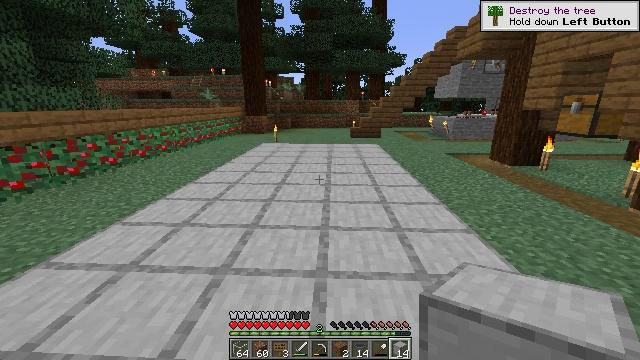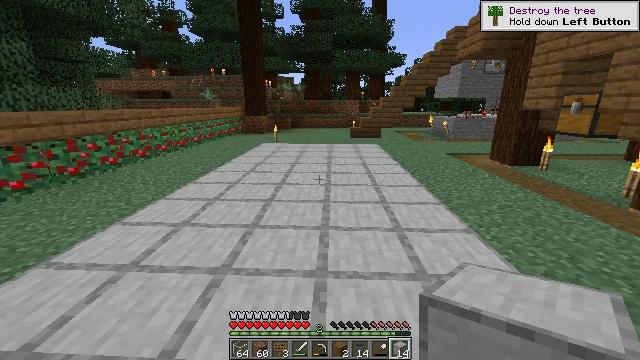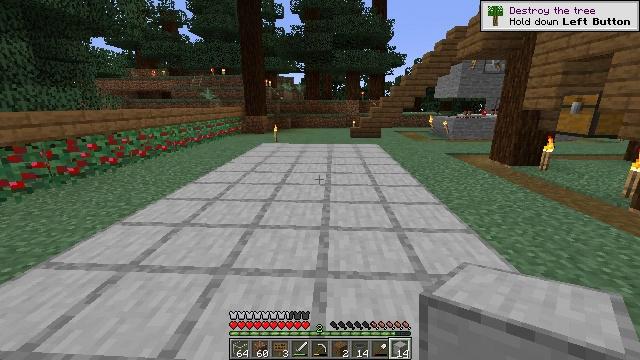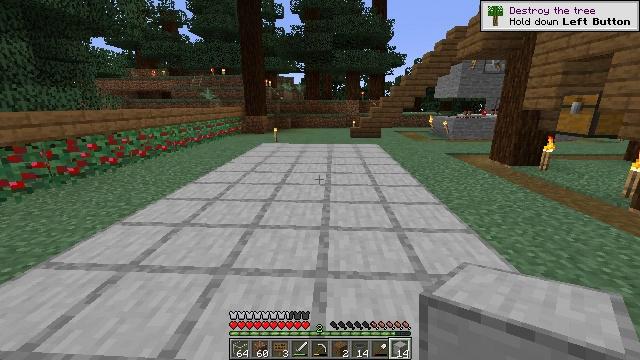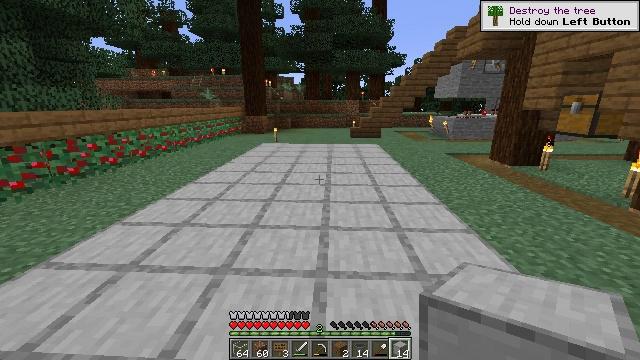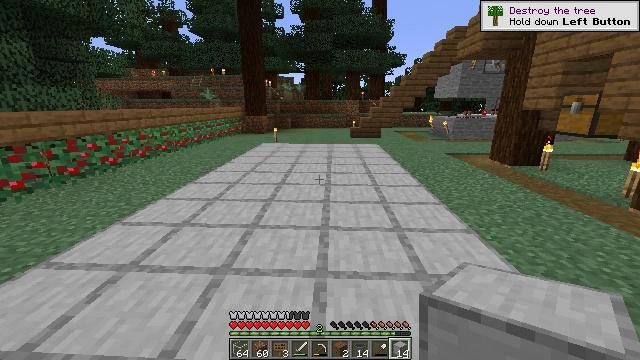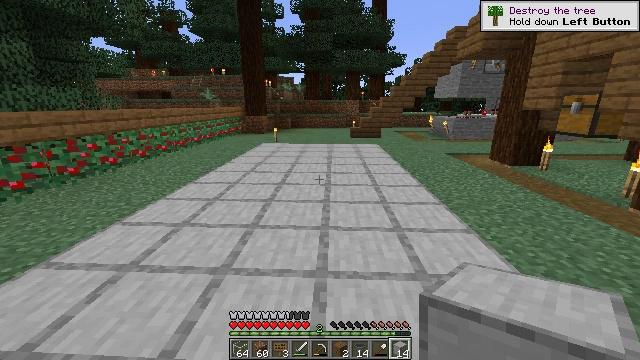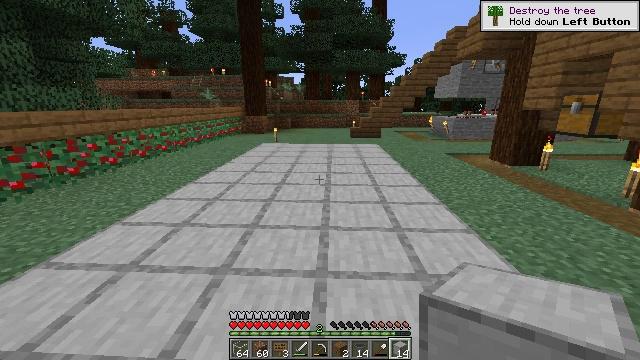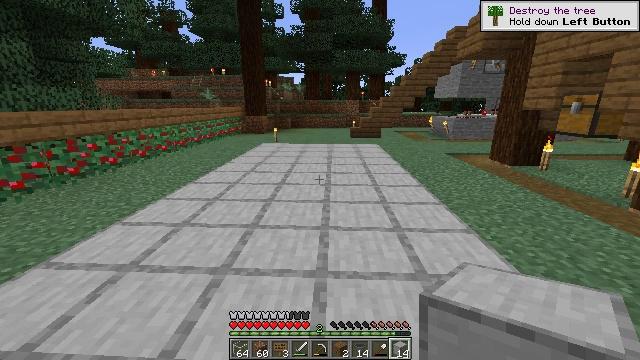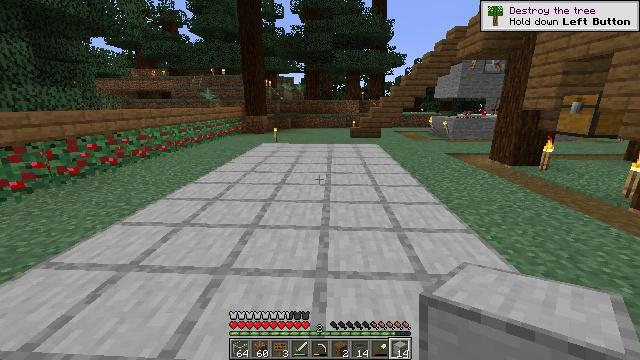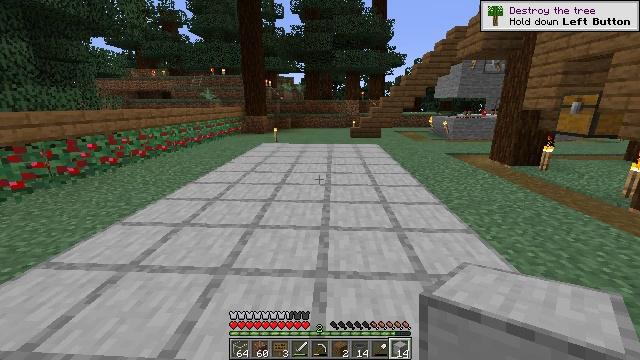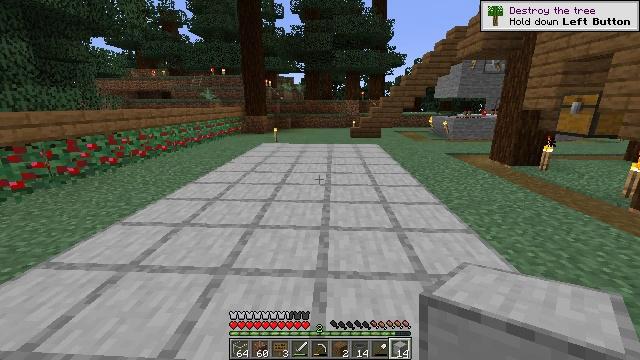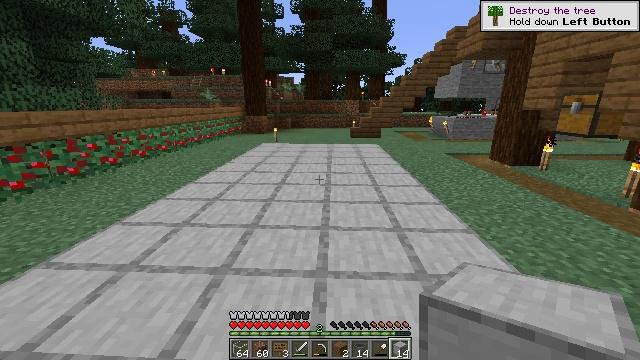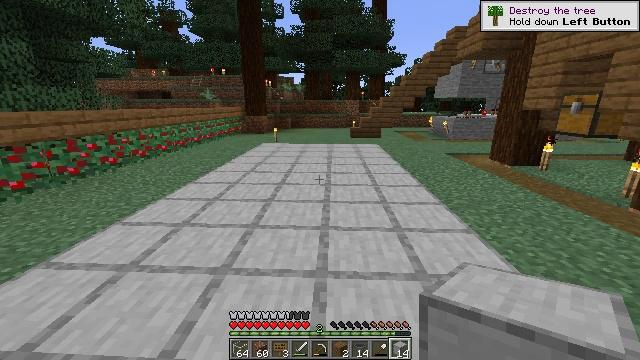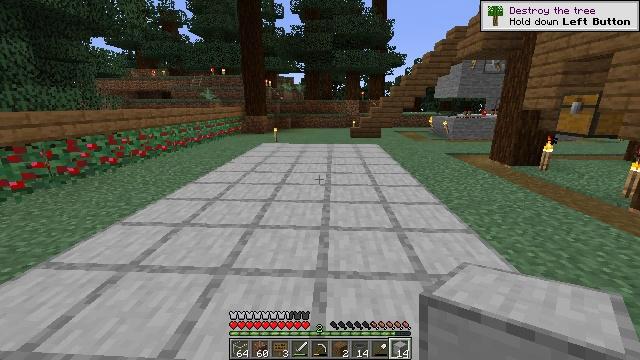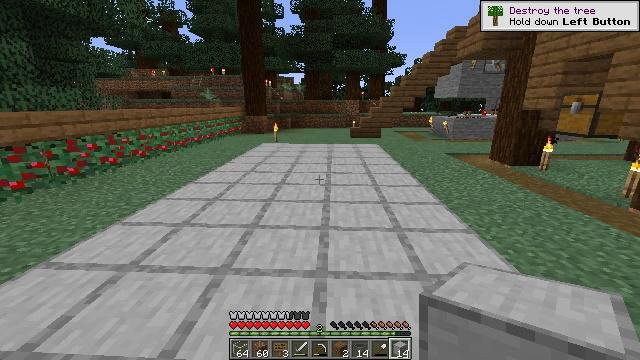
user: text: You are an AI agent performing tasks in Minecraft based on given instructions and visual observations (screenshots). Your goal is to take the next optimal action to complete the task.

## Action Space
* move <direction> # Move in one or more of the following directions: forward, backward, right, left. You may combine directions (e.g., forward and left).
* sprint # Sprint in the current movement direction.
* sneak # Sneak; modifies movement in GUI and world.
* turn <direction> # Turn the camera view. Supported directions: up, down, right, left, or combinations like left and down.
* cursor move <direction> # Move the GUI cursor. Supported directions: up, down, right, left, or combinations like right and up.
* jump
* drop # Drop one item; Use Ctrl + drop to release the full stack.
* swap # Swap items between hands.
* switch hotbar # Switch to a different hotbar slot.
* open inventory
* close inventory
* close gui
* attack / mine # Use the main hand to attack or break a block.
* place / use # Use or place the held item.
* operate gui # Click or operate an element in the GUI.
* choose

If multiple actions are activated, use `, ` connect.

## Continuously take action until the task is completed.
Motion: motion action
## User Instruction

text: Attack the smooth stone block to break it.
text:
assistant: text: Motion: no_op
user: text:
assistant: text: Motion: no_op
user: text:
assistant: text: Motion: no_op
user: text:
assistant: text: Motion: no_op
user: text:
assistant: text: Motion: no_op
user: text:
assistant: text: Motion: no_op
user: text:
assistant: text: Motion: no_op
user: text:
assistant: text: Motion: no_op
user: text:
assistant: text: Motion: no_op
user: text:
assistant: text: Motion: no_op
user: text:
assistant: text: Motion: no_op
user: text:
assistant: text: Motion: no_op
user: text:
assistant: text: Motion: no_op
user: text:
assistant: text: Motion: no_op
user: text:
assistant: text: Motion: no_op
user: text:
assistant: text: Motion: no_op
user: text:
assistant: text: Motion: no_op
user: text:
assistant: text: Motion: no_op
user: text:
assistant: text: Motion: no_op
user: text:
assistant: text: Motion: no_op
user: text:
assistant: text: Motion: no_op
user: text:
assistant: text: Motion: no_op
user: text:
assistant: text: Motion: no_op
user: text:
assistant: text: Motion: no_op
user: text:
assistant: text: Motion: no_op
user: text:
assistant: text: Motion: no_op
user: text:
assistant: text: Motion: no_op
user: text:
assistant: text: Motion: no_op
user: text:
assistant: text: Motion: no_op
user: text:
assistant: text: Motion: no_op